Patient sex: M
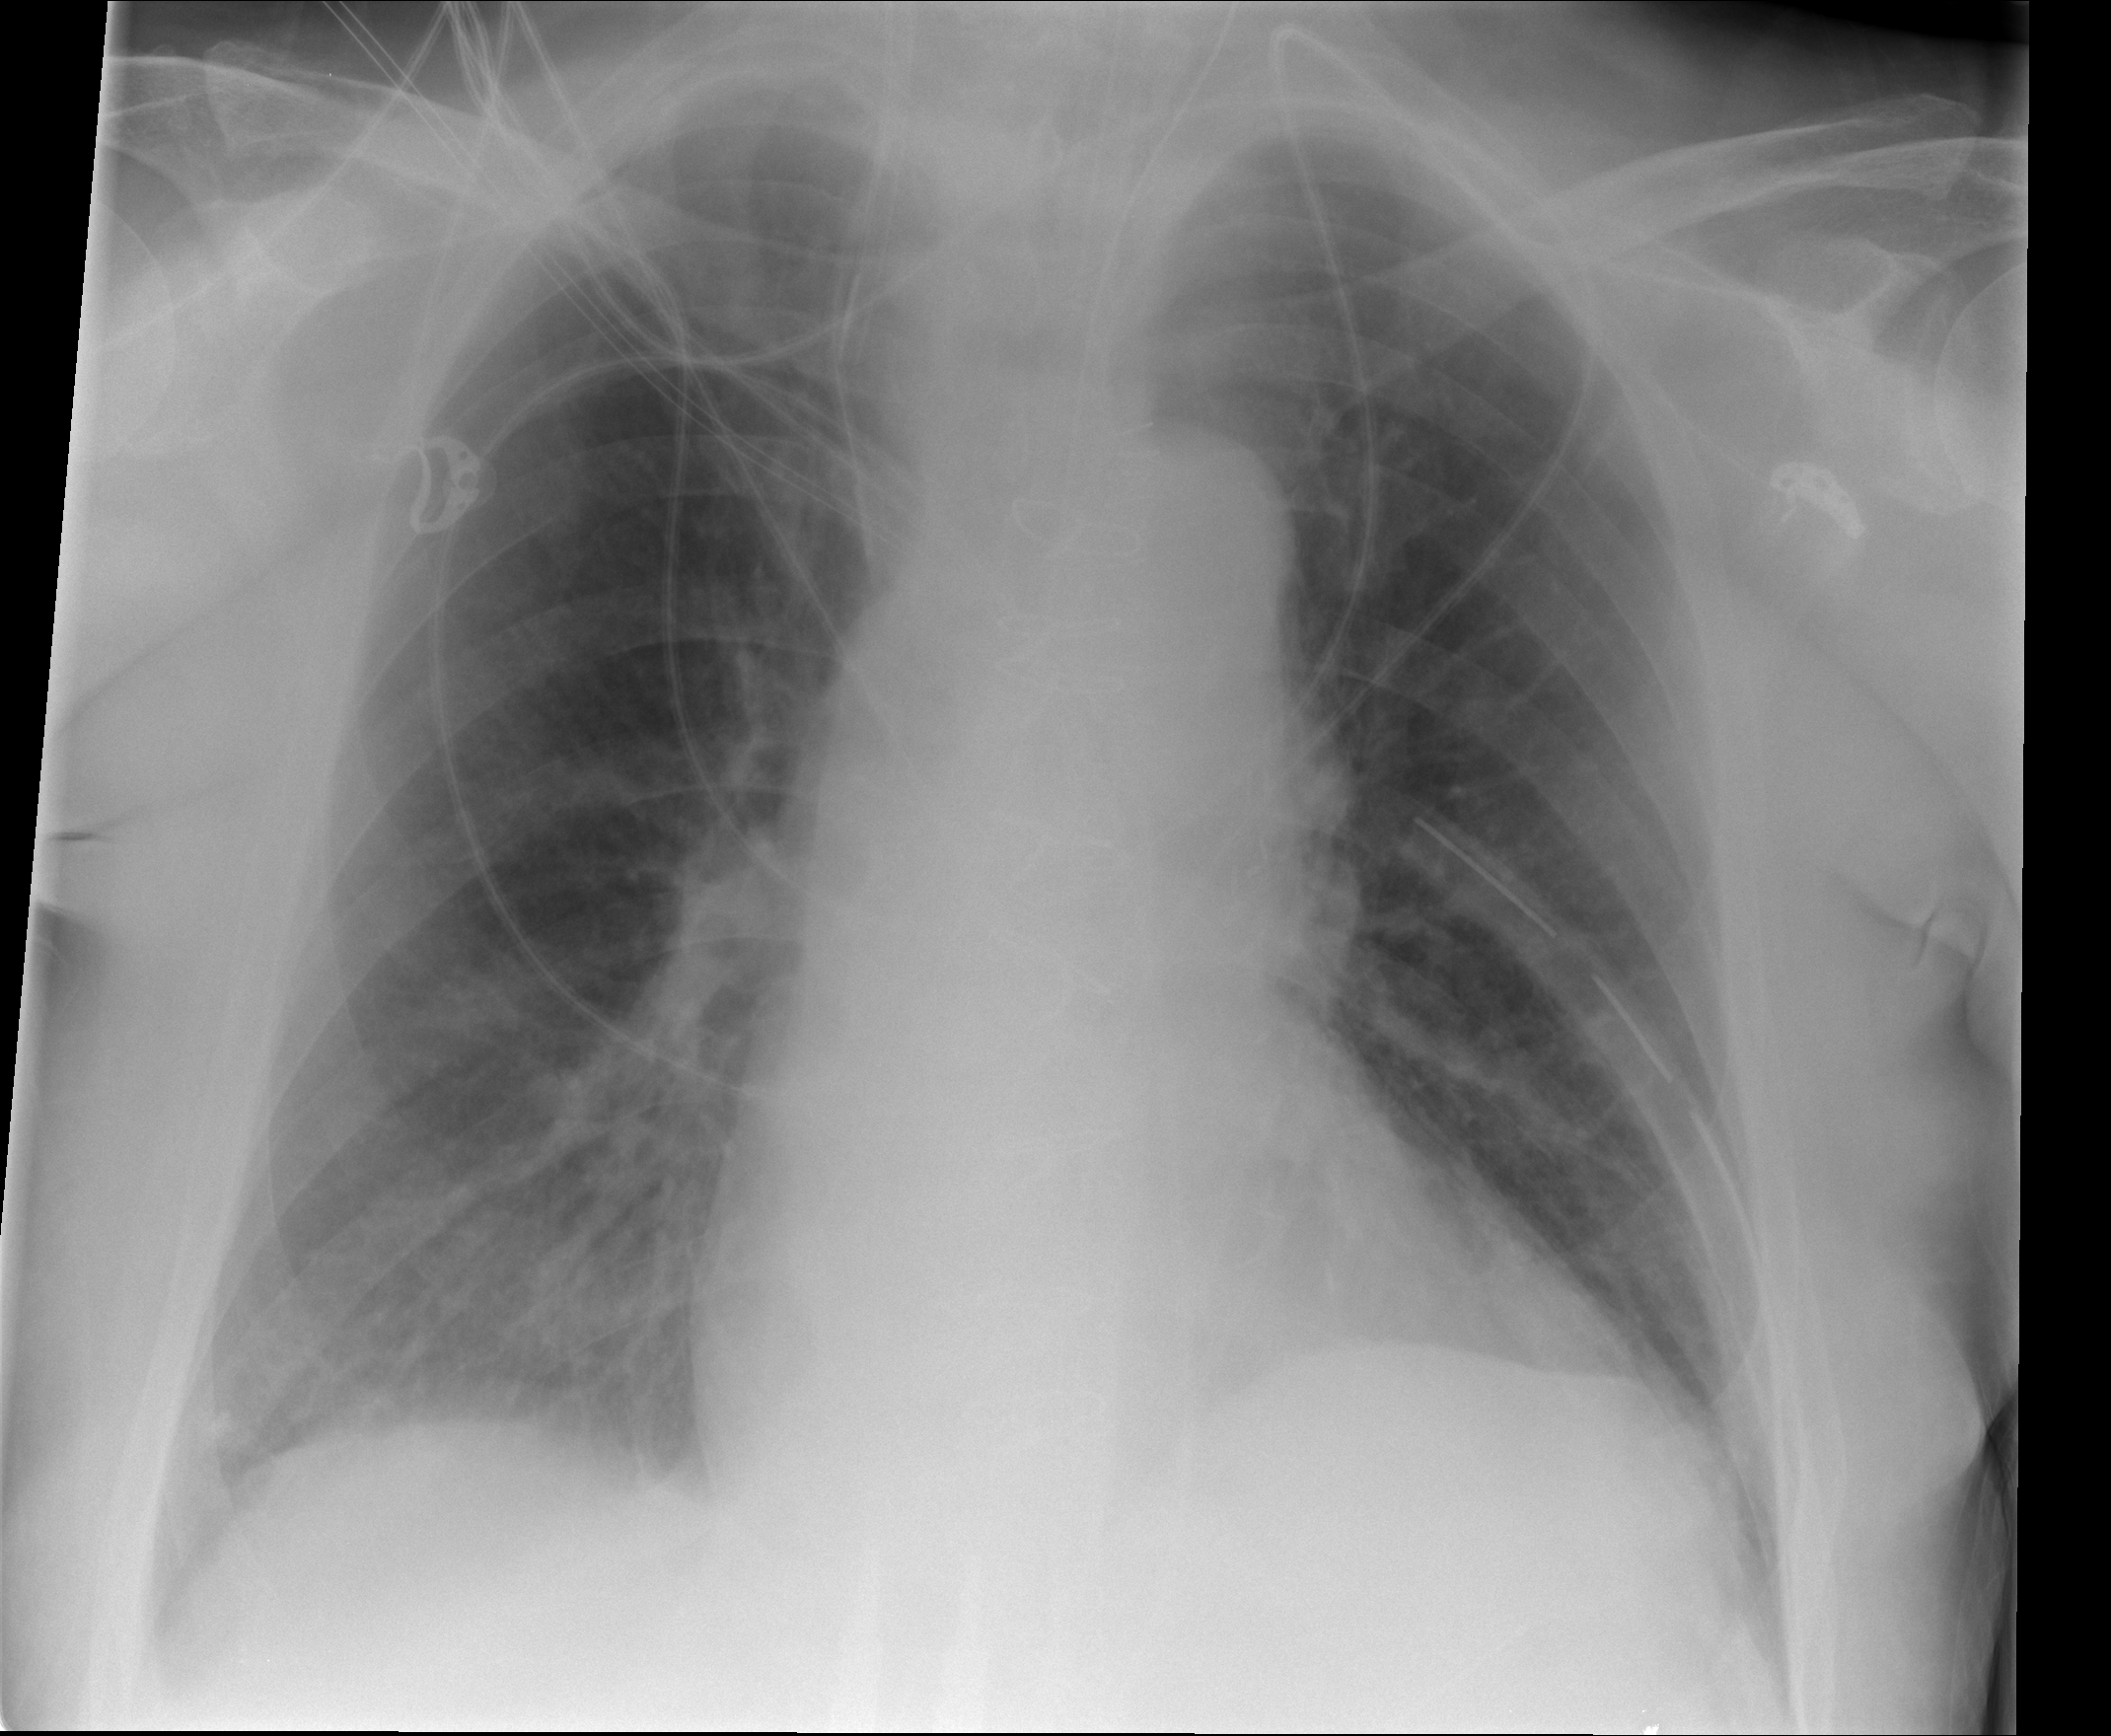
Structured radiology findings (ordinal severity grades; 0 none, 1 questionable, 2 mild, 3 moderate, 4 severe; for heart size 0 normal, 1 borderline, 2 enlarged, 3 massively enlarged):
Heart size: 2
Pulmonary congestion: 0
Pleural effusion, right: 0
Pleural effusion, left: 0
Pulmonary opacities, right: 0
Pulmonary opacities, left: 0
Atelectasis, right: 2
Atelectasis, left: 2